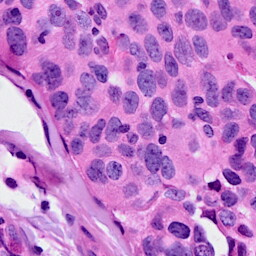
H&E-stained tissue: Breast